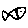
Label: fish